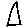
Label: triangle